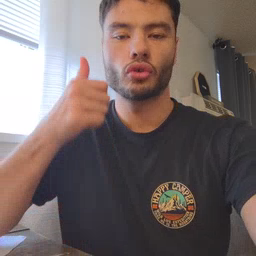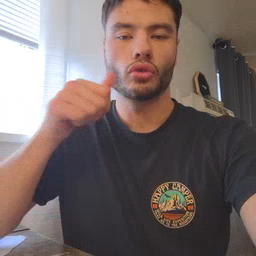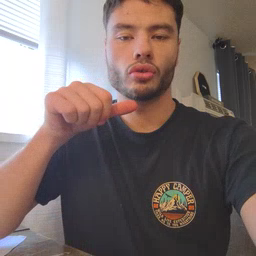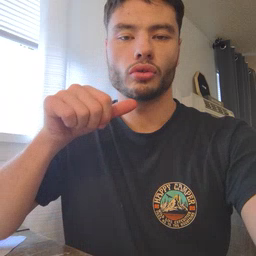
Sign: girl